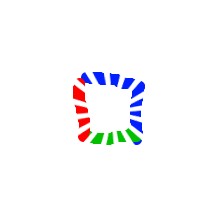
Shape: square